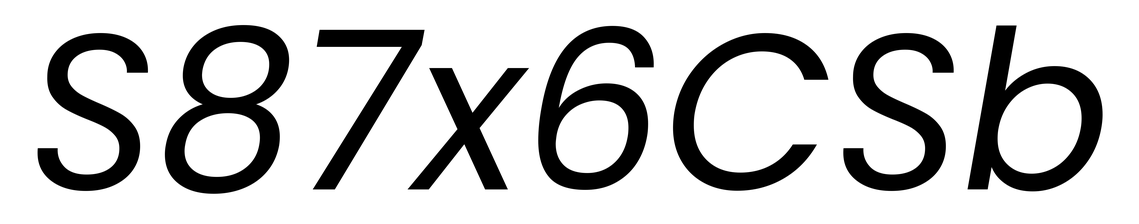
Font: Poppins-Italic